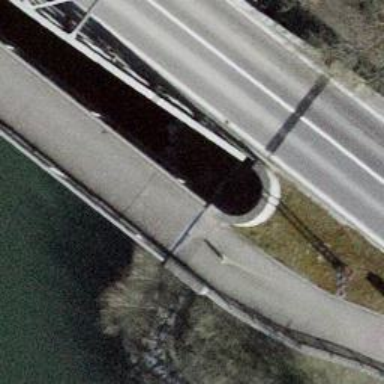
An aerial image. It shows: Bollard barrier.